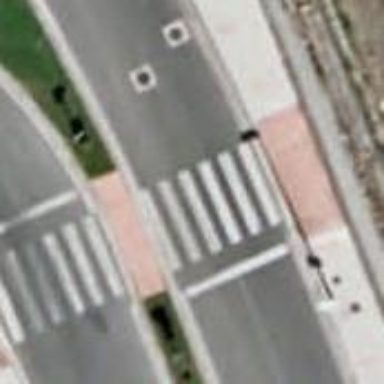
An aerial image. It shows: Uncontrolled road crossing.